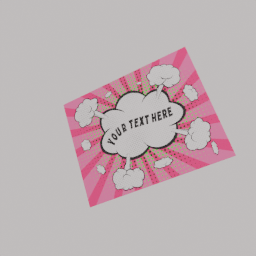
Label: decoration